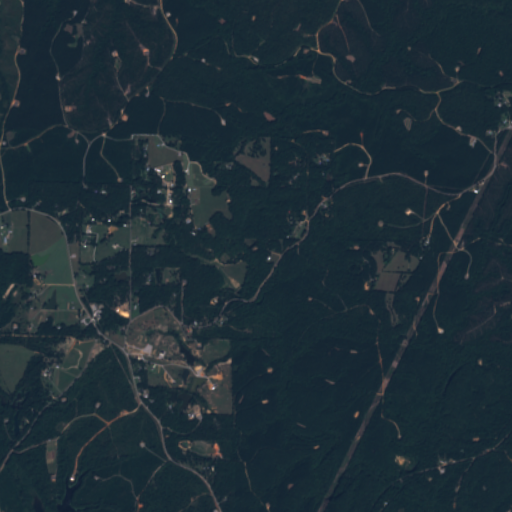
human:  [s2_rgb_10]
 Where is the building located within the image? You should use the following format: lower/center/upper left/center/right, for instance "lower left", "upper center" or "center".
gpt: The building is located in the center of the image.
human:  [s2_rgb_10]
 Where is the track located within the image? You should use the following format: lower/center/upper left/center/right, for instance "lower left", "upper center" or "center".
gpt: There is no track in the image.